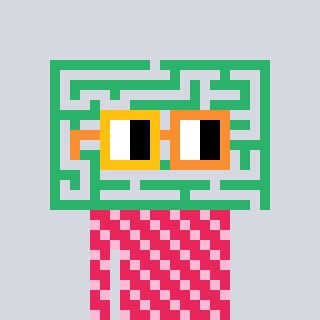
a pixel art character with square yellow and orange glasses, a maze-shaped head and a redpinkish-colored body on a cool background